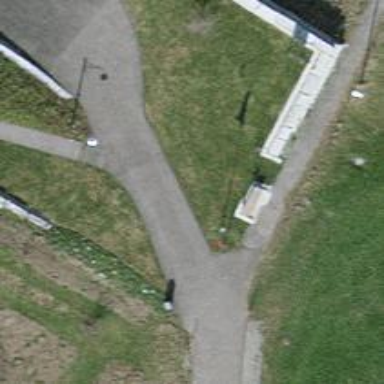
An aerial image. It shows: Bench.